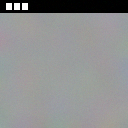
Screen state: on